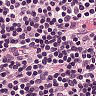
Metastatic tissue present: no